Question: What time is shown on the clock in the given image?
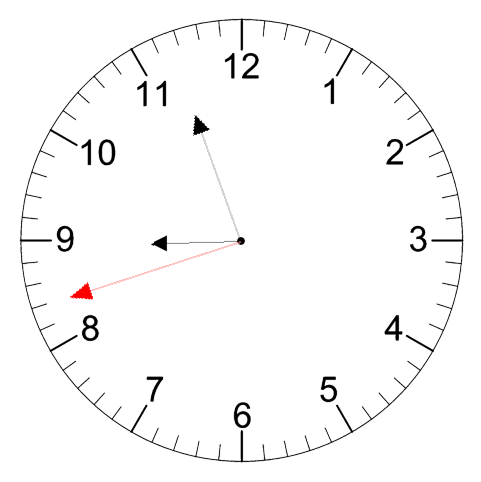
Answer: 08:56:42